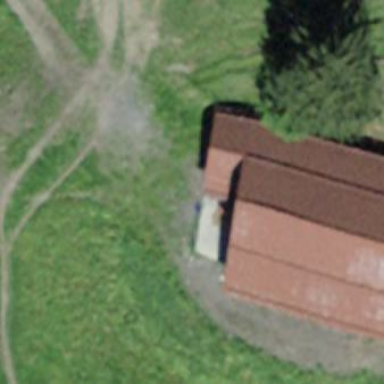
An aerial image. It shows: Farm auxiliary building.